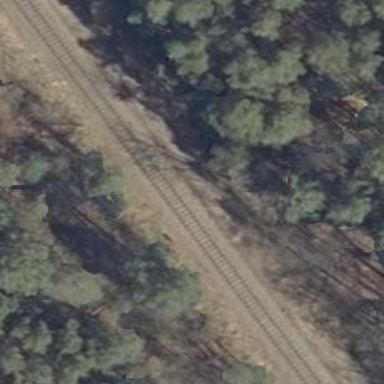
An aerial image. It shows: Railway signal.